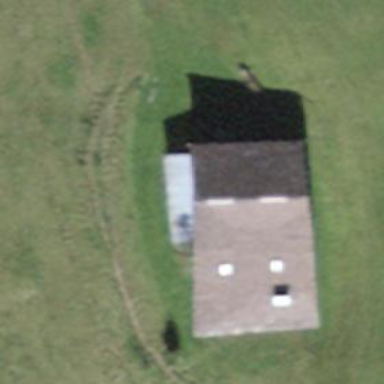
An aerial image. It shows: Farm auxiliary building.